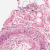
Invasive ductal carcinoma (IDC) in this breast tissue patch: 0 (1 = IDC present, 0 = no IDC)